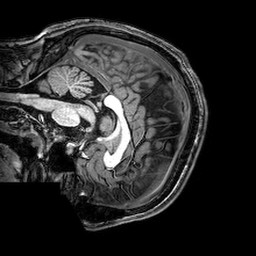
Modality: T1w
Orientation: sagittal
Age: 22
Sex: male
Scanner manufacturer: philips
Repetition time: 0.00826 s
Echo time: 0.0038 s